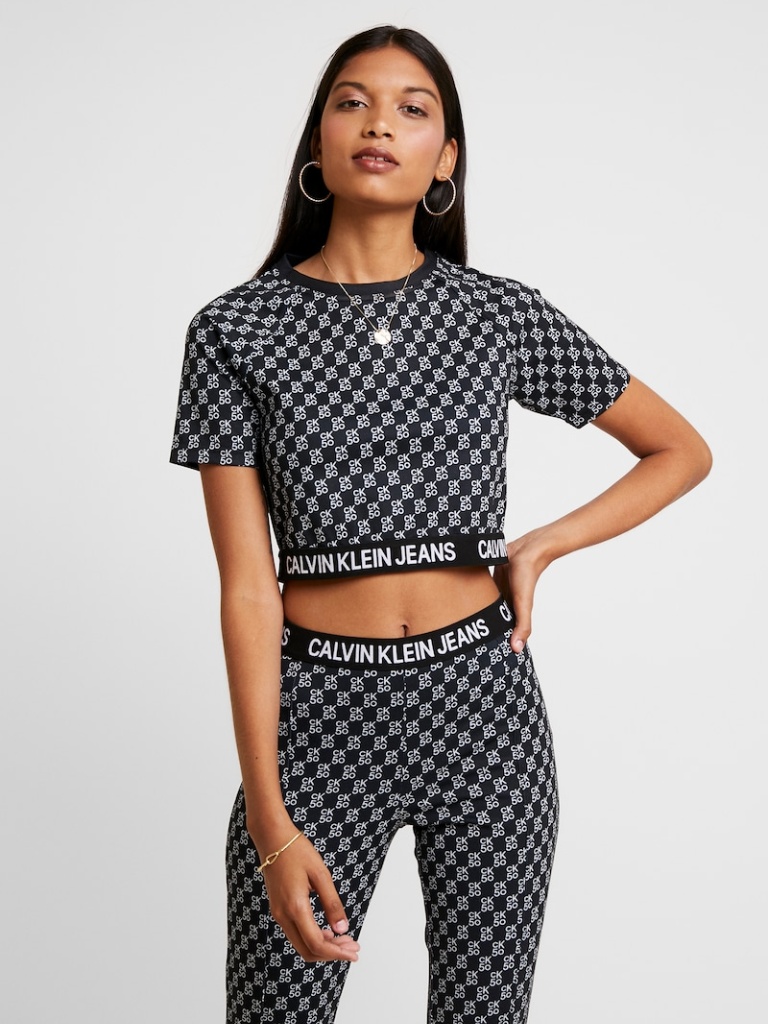
cotton tight short sleeve cropped length Untucked crew t-shirt